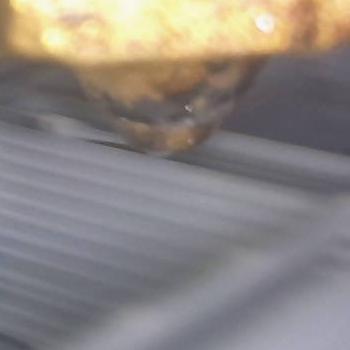
Flow rate: 35%